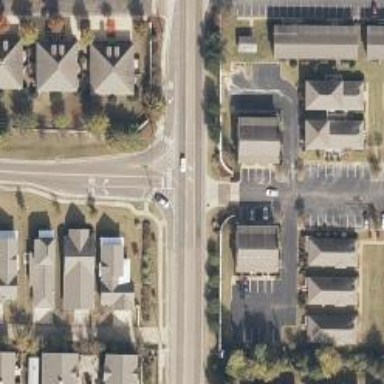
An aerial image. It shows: Marked road crossing.